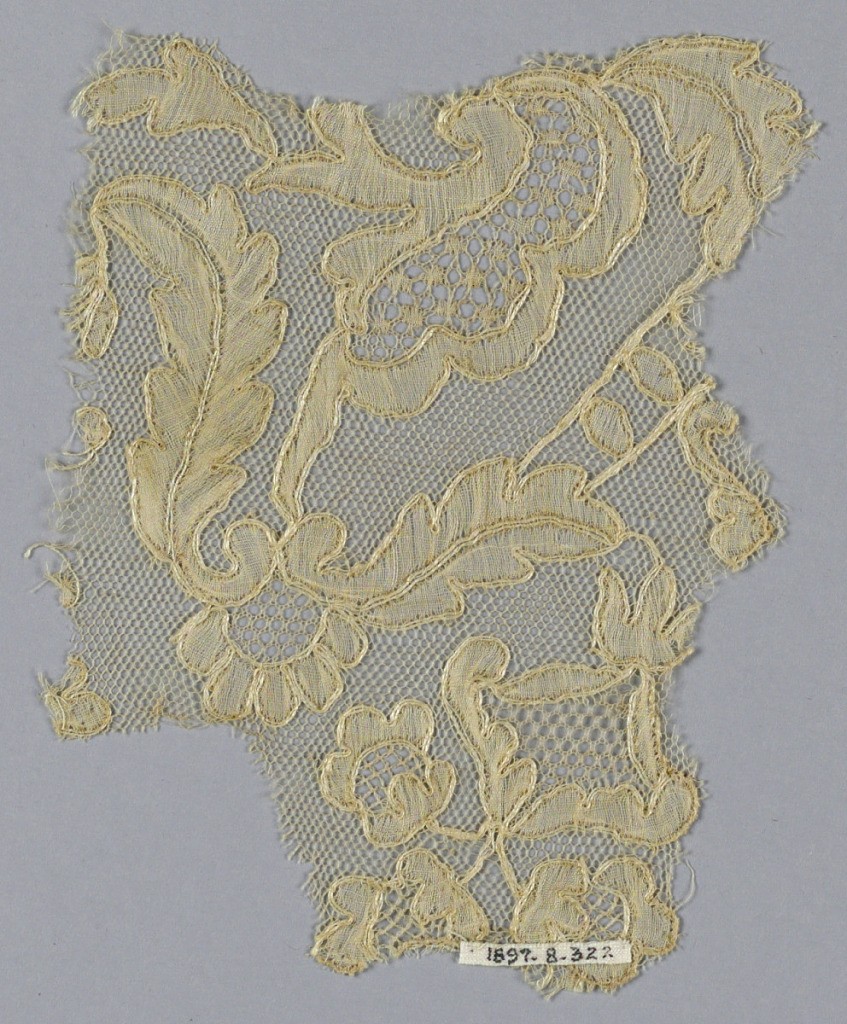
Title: Fragment
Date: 18th century
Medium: linen Technique: bobbin lace (Lille-style with heavy outlining thread)
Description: Fragment of Lille style bobbin lace.